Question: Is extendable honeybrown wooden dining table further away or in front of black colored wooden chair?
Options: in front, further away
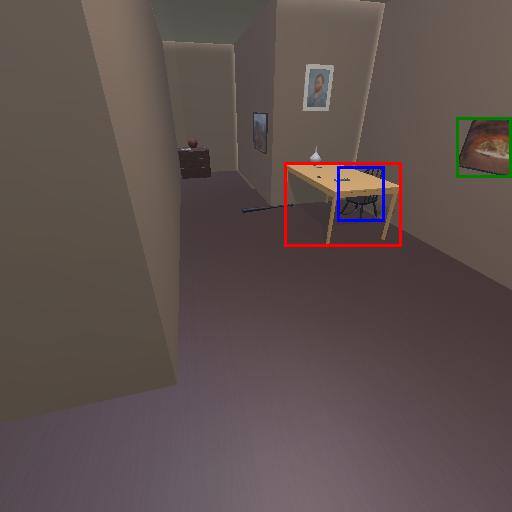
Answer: in front